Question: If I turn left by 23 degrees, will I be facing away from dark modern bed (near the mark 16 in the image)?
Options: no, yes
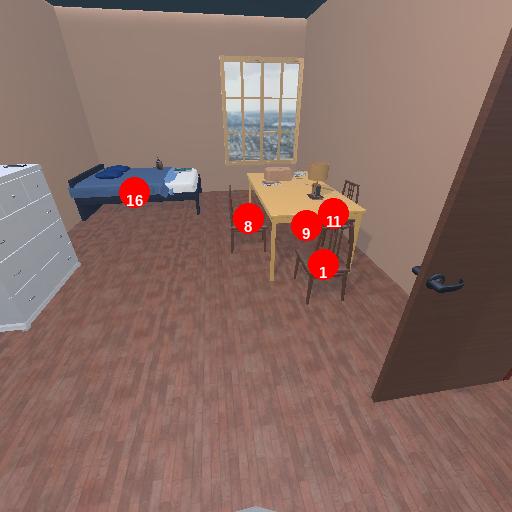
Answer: no